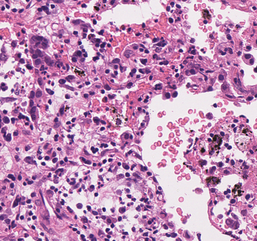
Tumor epithelial tissue: yes
Tumor-associated stroma tissue: yes
Normal tissue: no